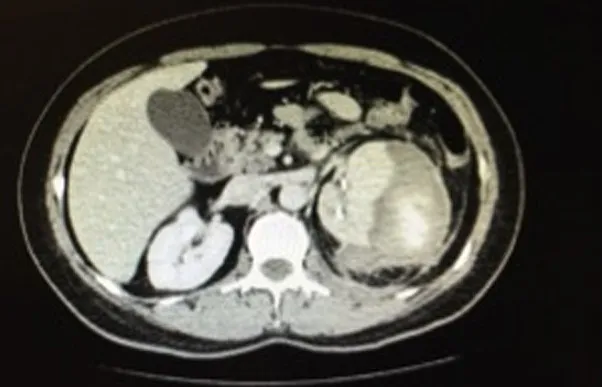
Infected hematoma with edema of peinephric fat tissue.
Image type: radiology (ct)